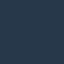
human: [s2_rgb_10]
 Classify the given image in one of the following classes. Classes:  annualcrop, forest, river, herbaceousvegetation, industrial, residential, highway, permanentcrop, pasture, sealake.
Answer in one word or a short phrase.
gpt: SeaLake